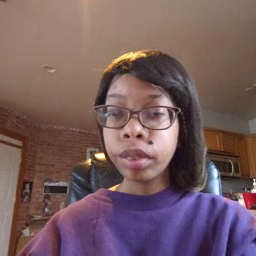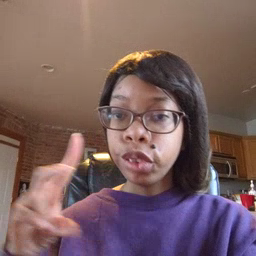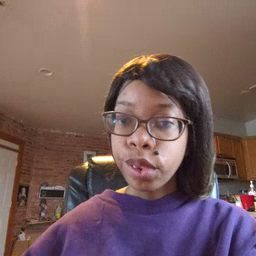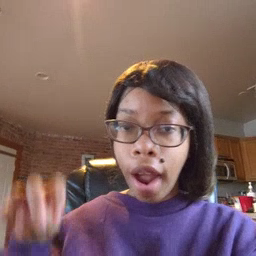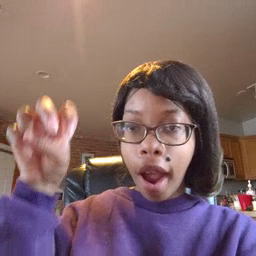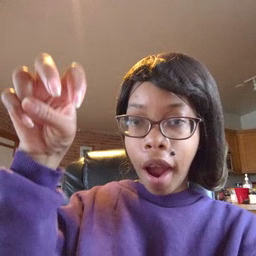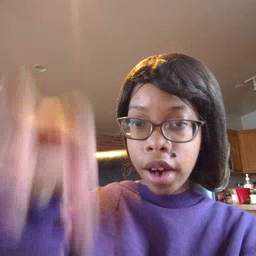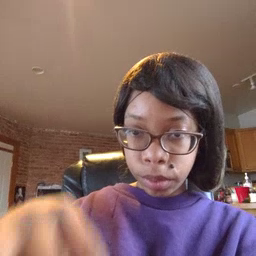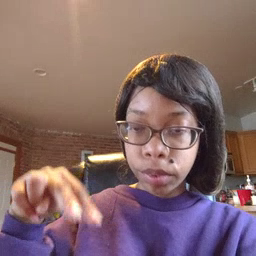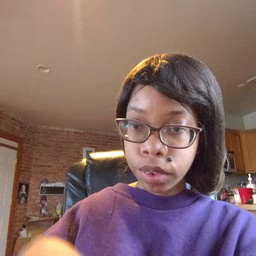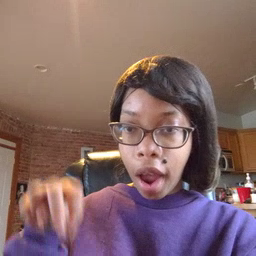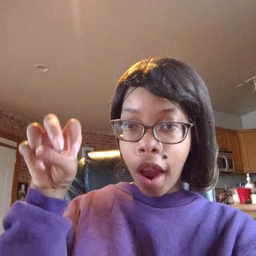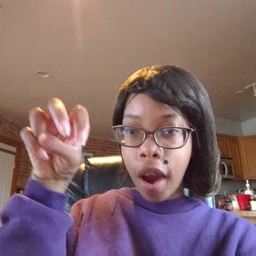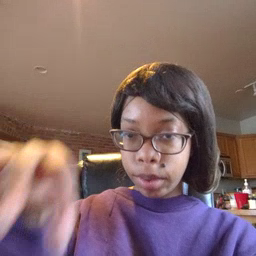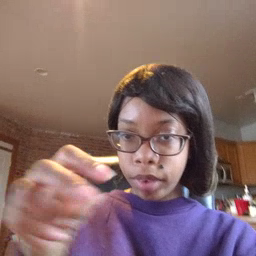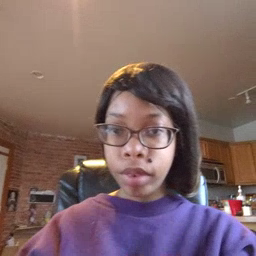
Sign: jump